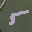
Label: 5